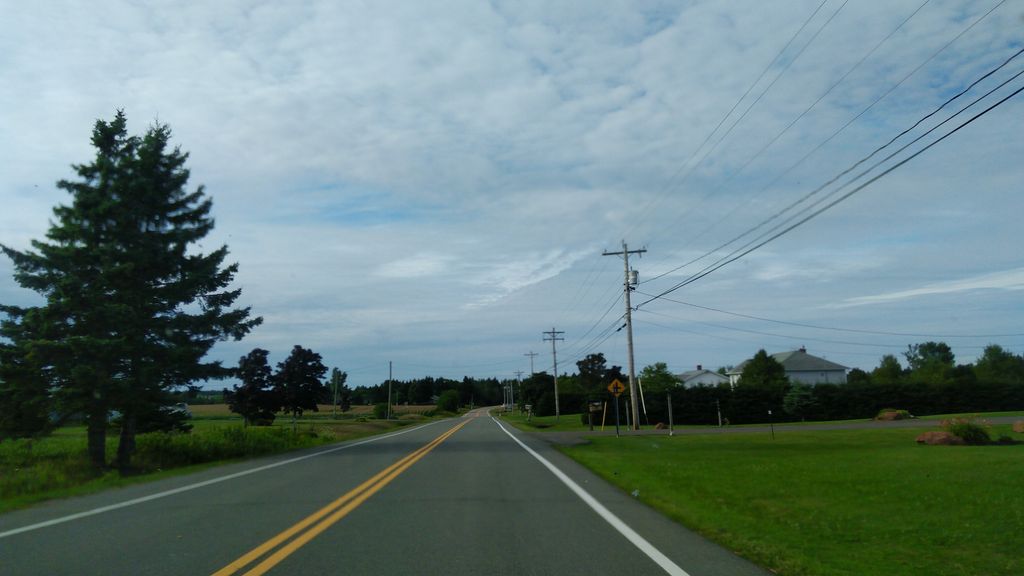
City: charlottetown